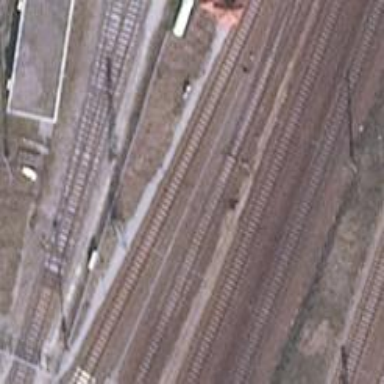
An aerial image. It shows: Railway signal.